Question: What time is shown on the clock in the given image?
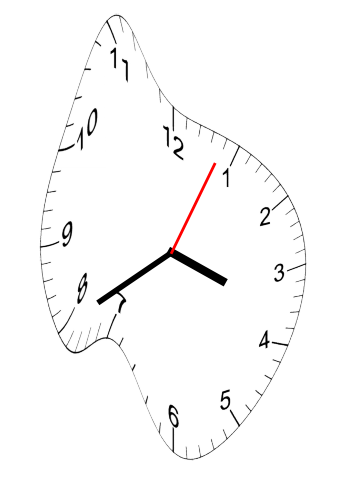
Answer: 03:40:04